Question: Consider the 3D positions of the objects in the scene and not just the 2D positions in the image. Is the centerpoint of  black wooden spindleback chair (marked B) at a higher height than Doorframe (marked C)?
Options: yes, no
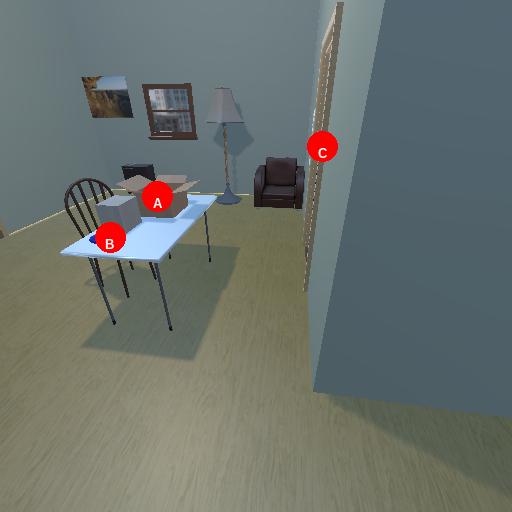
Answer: yes